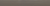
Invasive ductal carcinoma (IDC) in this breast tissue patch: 0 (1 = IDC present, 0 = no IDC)